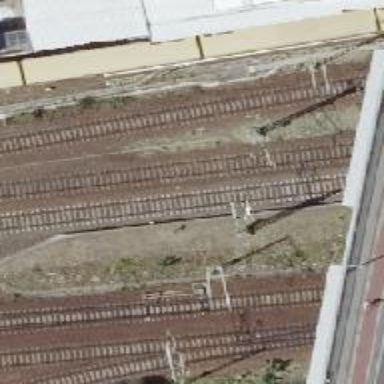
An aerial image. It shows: Railway signal.